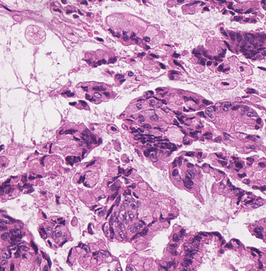
Tumor epithelial tissue: yes
Tumor-associated stroma tissue: no
Normal tissue: no